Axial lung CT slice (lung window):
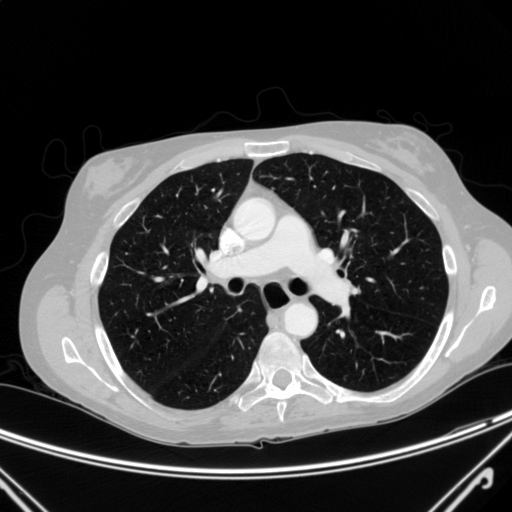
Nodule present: no